Question: I'm using Google Maps API and I have some troubles about <URL>.
Here is a summary :
- - -
This perfectly works ; but I have a white strip on the right of my InfoWindow I can't remove (see the picture below)
However, the content I load is included in a '<div>' with a fixed 'width' :
'''
<div id="div-main-infoWindow">
<!-- All my content -->
</div>
'''
And in my CSS, I wrote :
'''
#div-main-infoWindow {
width:342px !important;
}
'''
The loading of the InfoWindow, with more details, looks like this :
'''
$.ajax({
url : "/my-url",
async : false,
contentType : "application/json; charset=utf-8",
dataType : "json",
type : "POST",
data : JSON.stringify(myModel)
}).done(function(response) {
MarkerContent = response.Content; //The HTML content to display
MyAsyncMethod().then(function(response) {
//do some formatting with response
return result; //result is just a small HTML string
}).done(function(result1, result2) {
//do some formatting with result1 and result2
$("#myNode").html(/*formatted result*/);
})
//info is a global variable defined as new google.maps.InfoWindow()
info.setOptions({
content: MarkerContent,
maxWidth: 342 //To be sure
});
info.open(map, marker);
});
});
'''
Looking at my browser console (I reproduced it in ALL browsers), I can see this :

As you can see there, my '<div>' containing all my data loaded from my ajax call is OK with the good size (green rectangle, corresponding to the greyed zone in the screenshot), BUT the above divs (from Google API itself, into the red rectangles) have a bigger size, from which the problem is.
The only way I found is running this jQuery script modifying the InfoWindow internal structure :
'''
$(".gm-style-iw").next().remove();
$(".gm-style-iw").prev().children().last().width(342);
$(".gm-style-iw").prev().children(":nth-child(2)").width(342);
$(".gm-style-iw").width(342);
$(".gm-style-iw").children().first().css("overflow", "hidden");
$(".gm-style-iw").children().first().children().first().css("overflow", "hidden");
$(".gm-style-iw").parent().width(342);
'''
: 'gm-style-iw' is the class name given by Google of the div containing all the content of the InfoWindow, the one hovered on the above screenshot. I also add this rule in my CSS :
'''
.gm-style-iw {
width: 342px !important; //also tried with 100% !important, not better
}
'''
It works in the console, however, it has no effect when written in the code itself, in the '.done' callback, or in the 'domready' Google Maps' event...
However, in this late case, if I encapsulate the above jQuery script in a 'setTimeout()', it works !! I commented the asynchronous method, so it's not this one which is guilty, but it seems 'domready' is executed whereas 100% of the InfoWindow is not still displayed - which is <URL>.
I also tried to move my 'info.setOptions' outside the '.done' callback and put it at after it, no effect.
So, how can I display a "normal" InfoWindow without this white strip on the right ?
I don't want to implement <URL> or other custom InfoWindow library. It's a personal project and I want to understand why and where the problem is. And of course, find a solution.
Thank you for your help !
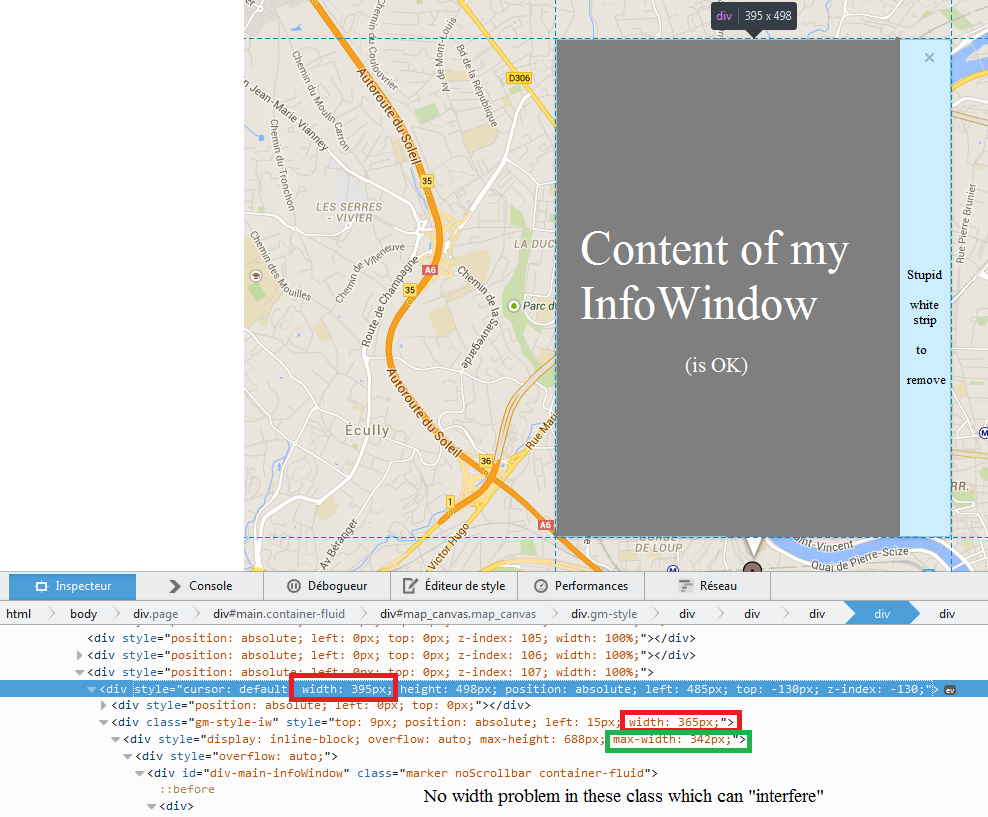
Answer: It's a little bit more complex than you think.
Just some things:
- - - - - -
Basically: all these things require to calculate exact sizes and positions, most of the nodes in the infowindow are absolute positioned, it's rather a technique like it will be used in DTP than you would use it in a HTML-document.
Additionally: the InfoWindows will be modified very often to fix bugs, a solution which works today may be broken tomorrow.
However, an approach which currently works for me:
1. set the maxWidth of the infowindow to the desired width - 51 (would be 291 in this case)
2. It's not possible to apply !important-rules via $.css , so it must be done via a stylesheet directly. To be able to access all the elements set a new class for the root-node of the infowindow(note that there may be infoWindows which you can't control, e.g. for POI's): google.maps.event.addListener(infowindow,'domready',function(){
$('#div-main-infoWindow')//the root of the content
.closest('.gm-style-iw')
.parent().addClass('custom-iw');
});
3. the CSS:
---
'''
.custom-iw .gm-style-iw {
top:15px !important;
left:0 !important;
border-radius:2px;
}
.custom-iw>div:first-child>div:nth-child(2) {
display:none;
}
/** the shadow **/
.custom-iw>div:first-child>div:last-child {
left:0 !important;
top:0px;
box-shadow: rgba(0, 0, 0, 0.6) 0px 1px 6px;
z-index:-1 !important;
}
.custom-iw .gm-style-iw,
.custom-iw .gm-style-iw>div,
.custom-iw .gm-style-iw>div>div {
width:100% !important;
max-width:100% !important;
}
/** set here the width **/
.custom-iw,
.custom-iw>div:first-child>div:last-child {
width:342px !important;
}
/** set here the desired background-color **/
#div-main-infoWindow,
.custom-iw>div:first-child>div:nth-child(n-1)>div>div,
.custom-iw>div>div:last-child,
.custom-iw .gm-style-iw,
.custom-iw .gm-style-iw>div,
.custom-iw .gm-style-iw>div>div {
background-color:orange !important;
}
/** close-button(note that there may be a scrollbar) **/
.custom-iw>div:last-child {
top:1px !important;
right:0 !important;
}
/** padding of the content **/
#div-main-infoWindow {
padding:6px;
}
'''
Demo(as I said, may be broken tomorrow): <URL>